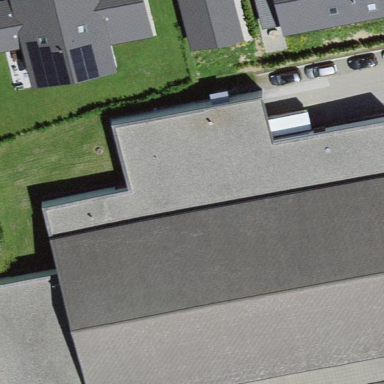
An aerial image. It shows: Retail building.